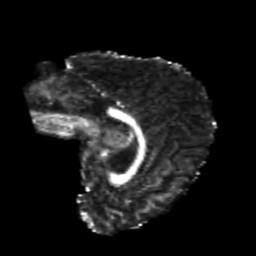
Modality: FA
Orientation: sagittal
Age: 20
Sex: male
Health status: healthy
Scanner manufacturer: philips
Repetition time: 7.389 s
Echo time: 0.08599 s